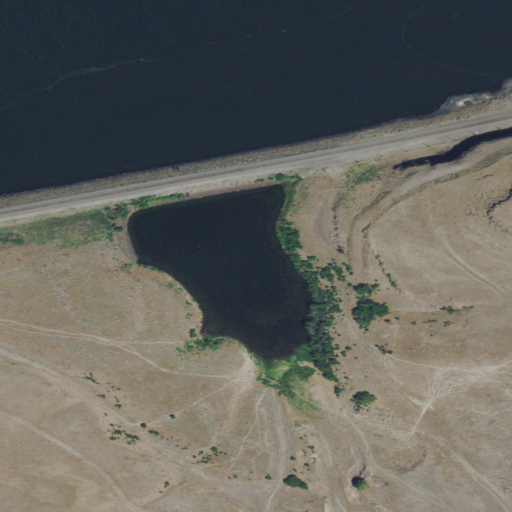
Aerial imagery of valley in Oregon named Lang Canyon containing shrub, open water, herbaceous wetlands, open development, low intensity development, grassland, and medium intensity development